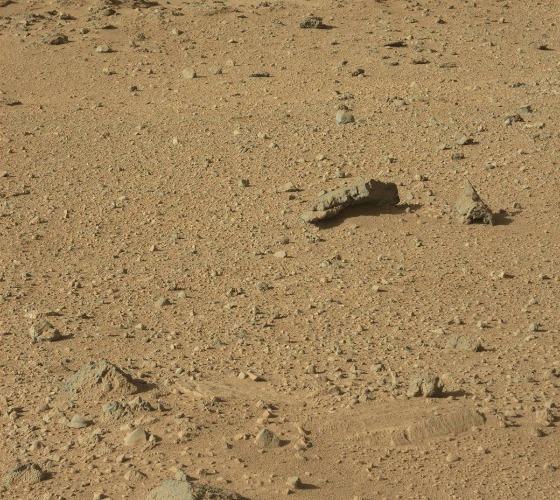
Terrain classes present: Bedrock, Gravel / Sand / Soil, Rock, Shadow